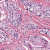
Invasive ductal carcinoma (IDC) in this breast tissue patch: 1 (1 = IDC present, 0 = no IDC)